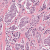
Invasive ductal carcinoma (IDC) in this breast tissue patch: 1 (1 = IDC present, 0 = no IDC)